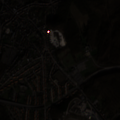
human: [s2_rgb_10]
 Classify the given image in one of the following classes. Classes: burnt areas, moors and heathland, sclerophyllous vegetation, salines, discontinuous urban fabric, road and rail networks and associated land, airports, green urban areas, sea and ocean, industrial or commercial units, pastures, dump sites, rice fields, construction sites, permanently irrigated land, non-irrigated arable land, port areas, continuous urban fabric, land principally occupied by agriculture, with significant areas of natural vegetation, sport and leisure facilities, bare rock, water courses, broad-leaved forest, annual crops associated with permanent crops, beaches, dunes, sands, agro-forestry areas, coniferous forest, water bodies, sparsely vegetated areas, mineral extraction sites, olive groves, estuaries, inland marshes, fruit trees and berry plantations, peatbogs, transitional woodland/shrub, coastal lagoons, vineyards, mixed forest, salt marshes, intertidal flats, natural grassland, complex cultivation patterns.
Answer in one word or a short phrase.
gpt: discontinuous urban fabric, industrial or commercial units, mineral extraction sites, broad-leaved forest